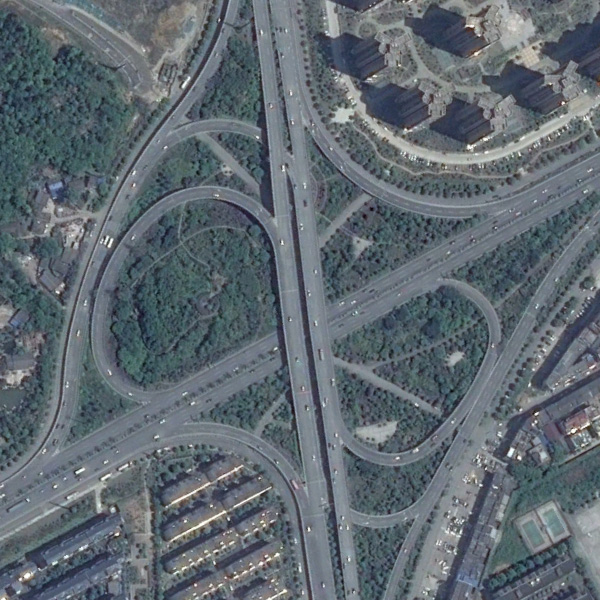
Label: Viaduct